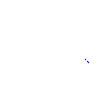
Particle: proton